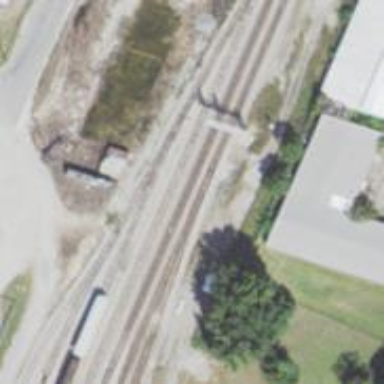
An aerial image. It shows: Railway track.